Question: My Question is: Why does the same example WebGL code result in different output on different platforms/browsers?
In Firefox 30.0 (and the latest one, 32) on Windows, but not on Mac, making multiple drawElements calls results in incorrect rendering when rendering points:
Above Left: Firefox (incorrect).
Above Right: Chrome (correct).
I've re-created this issue (first encountered in a software project which I cannot share) by copying and adapting the sample code from:
<URL>
I then modified the sample code for maximum simplicity, removing all animation, and rendering three points instead of a cube, with three calls to drawElements, changing color with a uniform for each.
'''
gl.bindBuffer(gl.ELEMENT_ARRAY_BUFFER, cubeVerticesIndexBuffer);
setMatrixUniforms();
gl.uniform4f(colorUniformLoc,1.0,0.0,0.0,1.0);
/*****
gl.drawElements(gl.POINTS, 36, gl.UNSIGNED_SHORT, 0); //commented out, from original example.
*****/
gl.drawElements(gl.POINTS, 1, gl.UNSIGNED_SHORT, 0);
gl.uniform4f(colorUniformLoc,1.0,1.0,0.0,1.0);
gl.drawElements(gl.POINTS, 1, gl.UNSIGNED_SHORT, 2);
gl.uniform4f(colorUniformLoc,0.0,0.0,1.0,1.0);
gl.drawElements(gl.POINTS, 1, gl.UNSIGNED_SHORT, 4);
'''
The three points rendered are supposed to be in a straight line:
'''
var vertices = [
// Front face
-1.0, -1.0, 1.0,
-1.5, -1.0, 1.0,
-2.0, -1.0, 1.0, //more verts not shown...
'''
I've shared the complete source via a public google-drive folder for anyone who feels like being extremely helpful:
<URL>
Sadly, Firefox 30 is the platform used (non-negotiable) by our client, so no easy fix by changing browsers.
Thank you for reading!
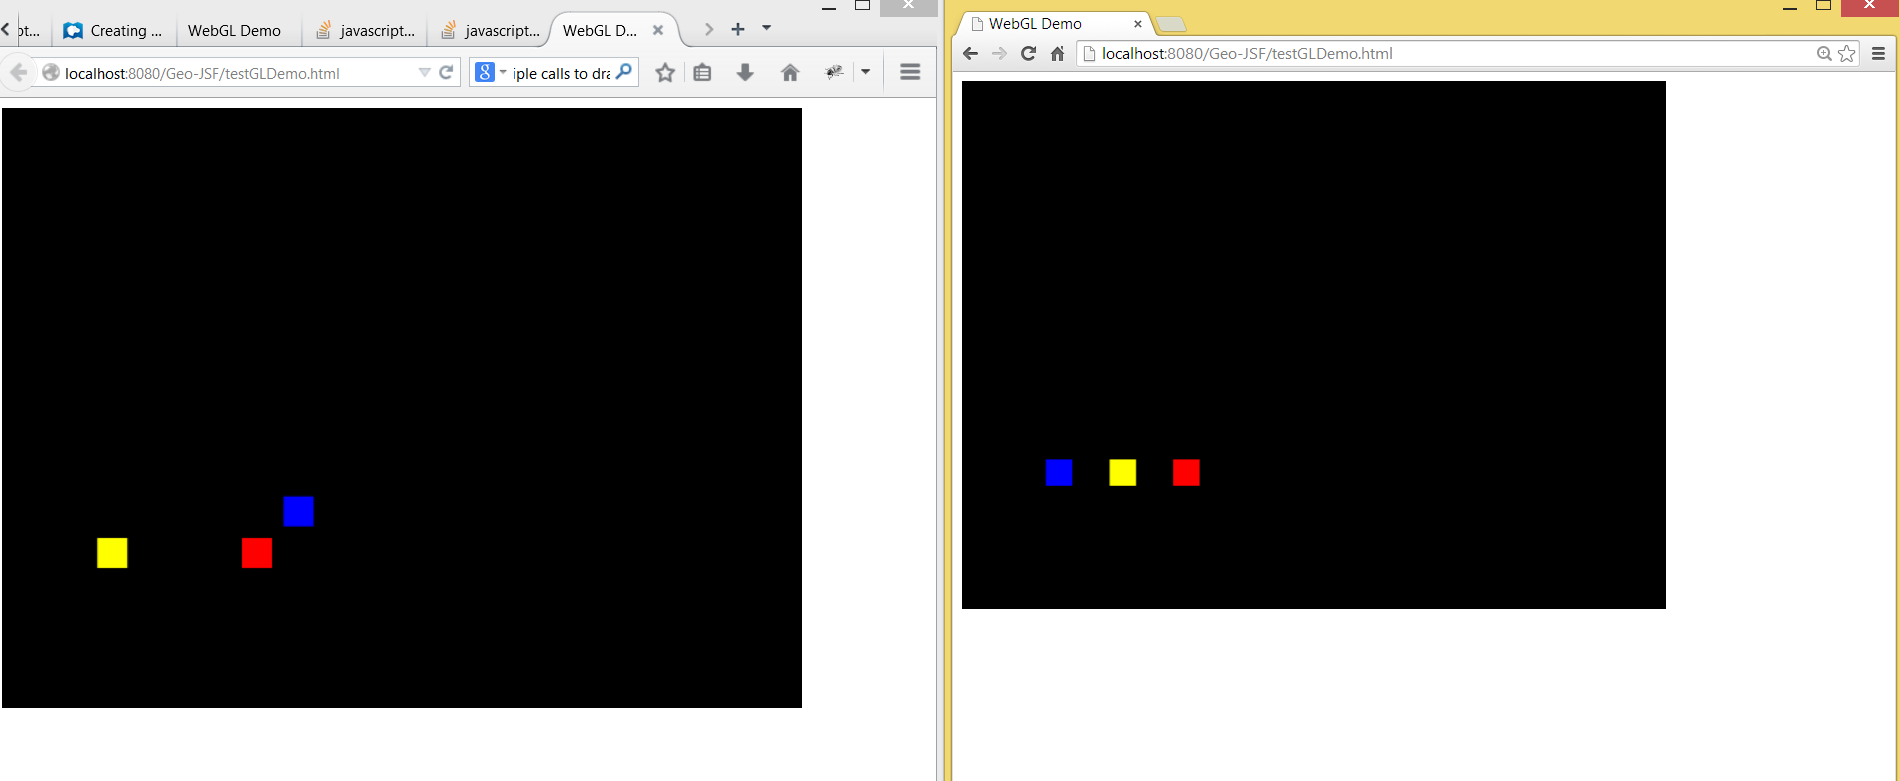
Answer: <URL>. I'd guess there is no easy workaround except not to use offsets in 'gl.drawElements' when using Firefox. :( It's possible the issue is only with 'POINTS' so you could draw points using quads instead as another solution.